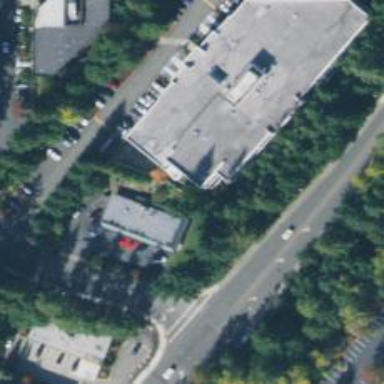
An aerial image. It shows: Veterinary facility.